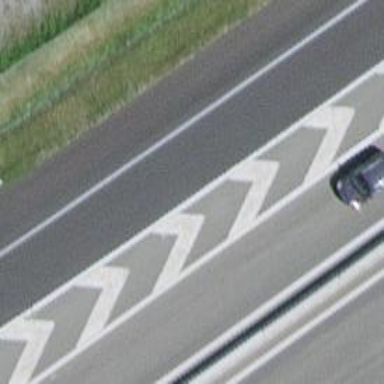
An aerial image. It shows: Asphalt motorway link.